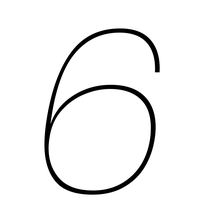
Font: Poppins-ThinItalic